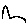
Label: star